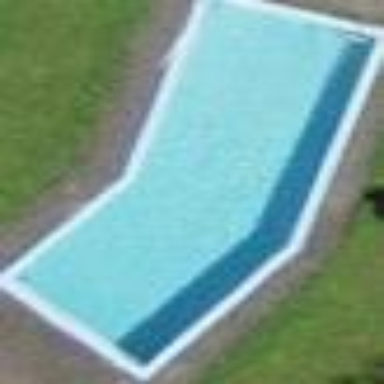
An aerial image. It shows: Swimming pool located in leisure land.